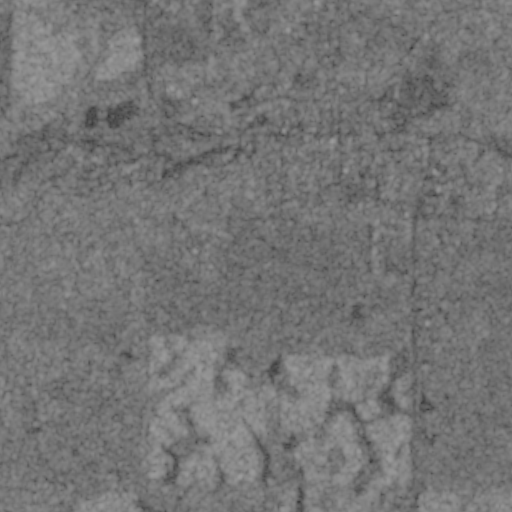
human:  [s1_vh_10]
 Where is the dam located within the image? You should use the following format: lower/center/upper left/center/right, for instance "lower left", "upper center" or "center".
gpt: The dam is located in the upper left of the image.
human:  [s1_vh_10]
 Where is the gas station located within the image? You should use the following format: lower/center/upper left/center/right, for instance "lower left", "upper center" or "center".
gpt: The gas station is located in the upper center of the image.
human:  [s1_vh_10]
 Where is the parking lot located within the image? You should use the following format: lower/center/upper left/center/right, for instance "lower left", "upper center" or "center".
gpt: The parking lot is located in the upper center of the image.
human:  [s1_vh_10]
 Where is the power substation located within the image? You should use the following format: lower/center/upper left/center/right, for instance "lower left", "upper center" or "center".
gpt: The power substation is located in the center right of the image.
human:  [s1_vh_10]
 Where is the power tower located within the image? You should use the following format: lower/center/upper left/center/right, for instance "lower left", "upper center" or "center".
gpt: The power tower is located in the center right of the image.
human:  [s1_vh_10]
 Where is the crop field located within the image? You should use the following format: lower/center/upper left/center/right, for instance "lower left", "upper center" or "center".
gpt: There is no crop field in the image.

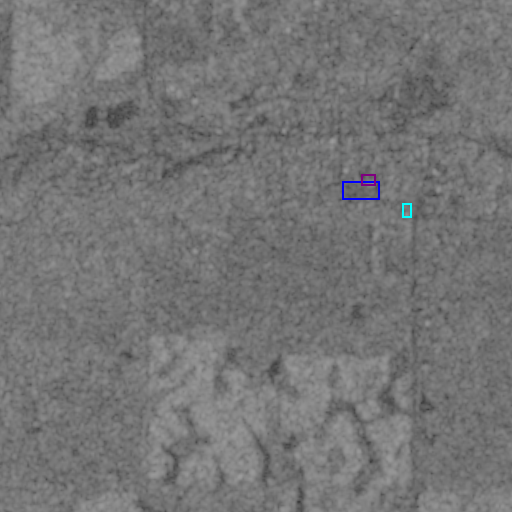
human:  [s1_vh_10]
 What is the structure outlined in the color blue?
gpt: The structure outlined in blue is a park.
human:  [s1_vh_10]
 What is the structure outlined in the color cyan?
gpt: The structure outlined in cyan is a power substation.
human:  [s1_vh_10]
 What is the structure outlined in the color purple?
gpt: The structure outlined in purple is a building.
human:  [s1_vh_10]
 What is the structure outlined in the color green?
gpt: There is no green outline.